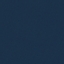
Land use / land cover: SeaLake